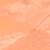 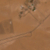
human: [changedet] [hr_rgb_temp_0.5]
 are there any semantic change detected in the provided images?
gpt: Many buildings and some new streets were created in the desert.